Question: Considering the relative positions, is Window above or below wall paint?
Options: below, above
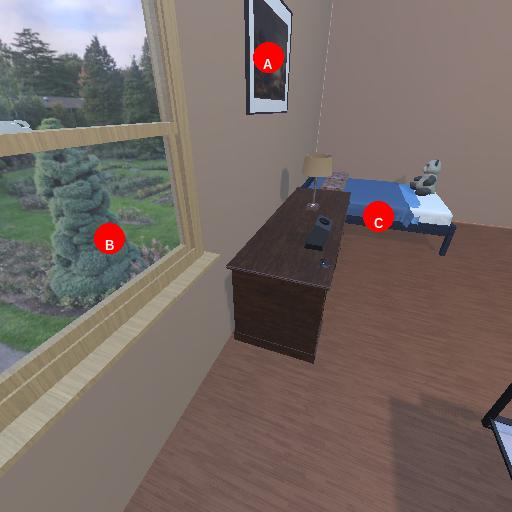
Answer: below